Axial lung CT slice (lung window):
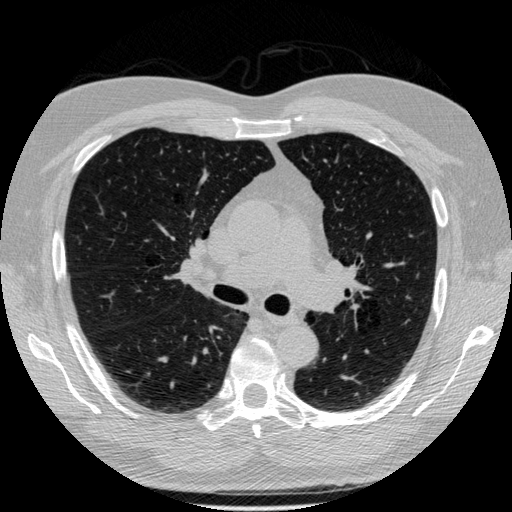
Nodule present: no